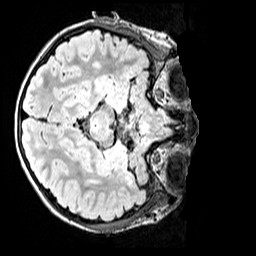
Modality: FLAIR
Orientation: axial
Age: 9
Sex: male
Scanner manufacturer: siemens
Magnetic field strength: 3 T
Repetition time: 5 s
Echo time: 0.388 s